Chest X-ray:
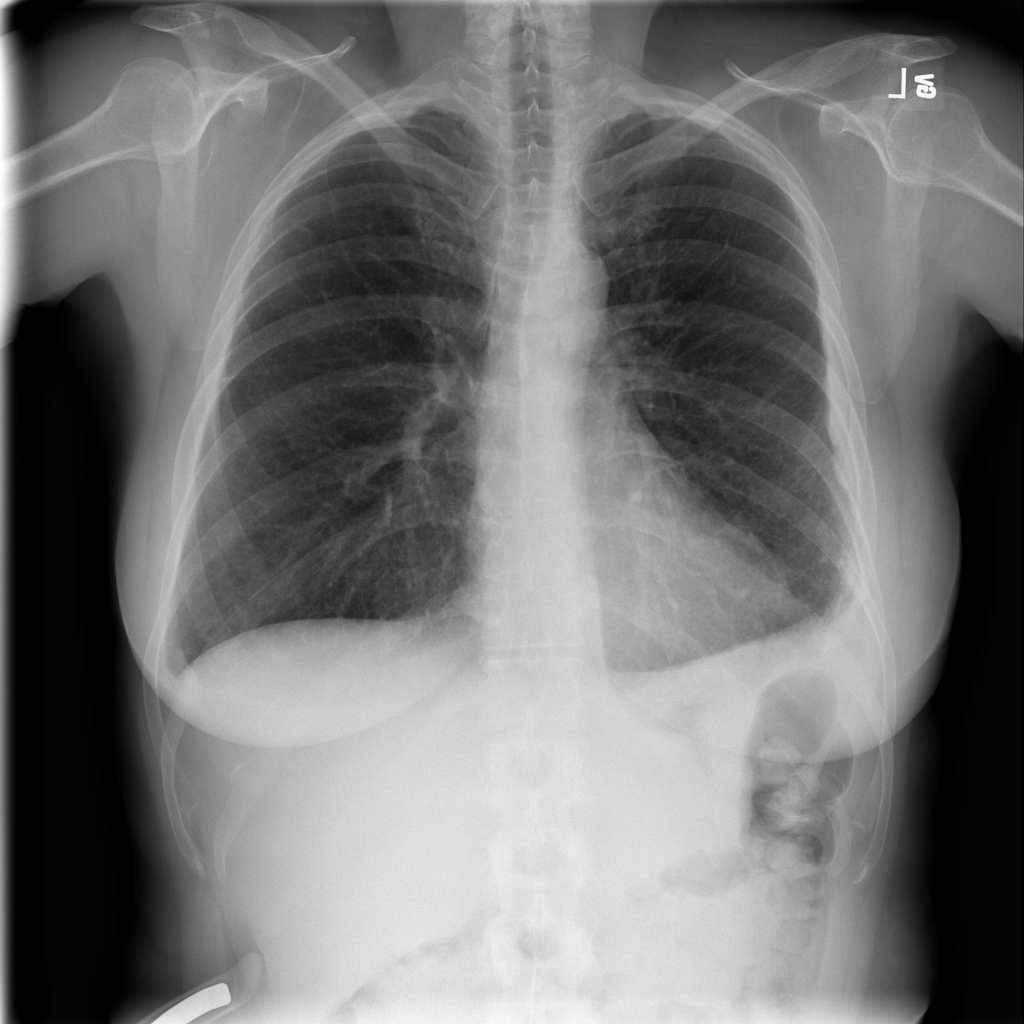
Findings: Pleural Thickening
No abnormal finding: no